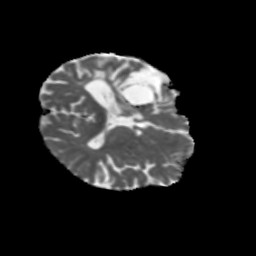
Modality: MD
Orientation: axial
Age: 57
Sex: male
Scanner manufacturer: siemens
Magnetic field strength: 3 T
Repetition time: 5.47 s
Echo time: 0.0854 s